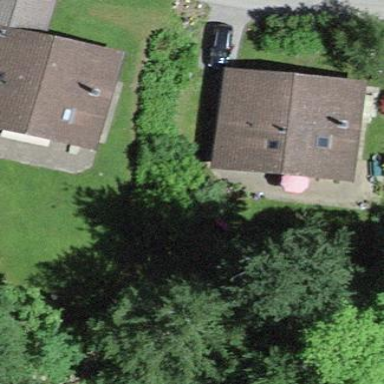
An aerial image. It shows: Simple house.